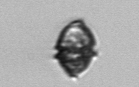
Label: Kryptoperidinium_triquetrum